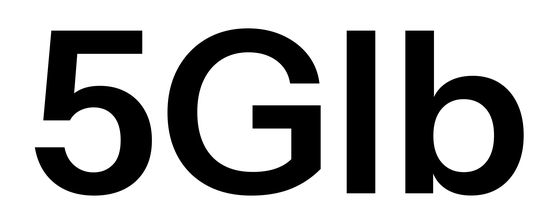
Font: InstrumentSans_SemiBold